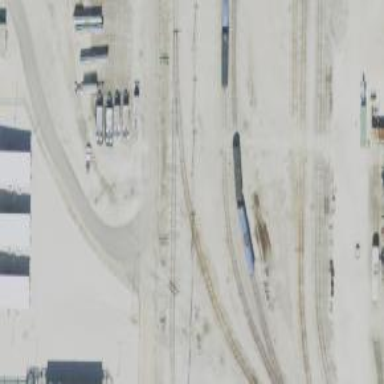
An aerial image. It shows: Rail spur service.